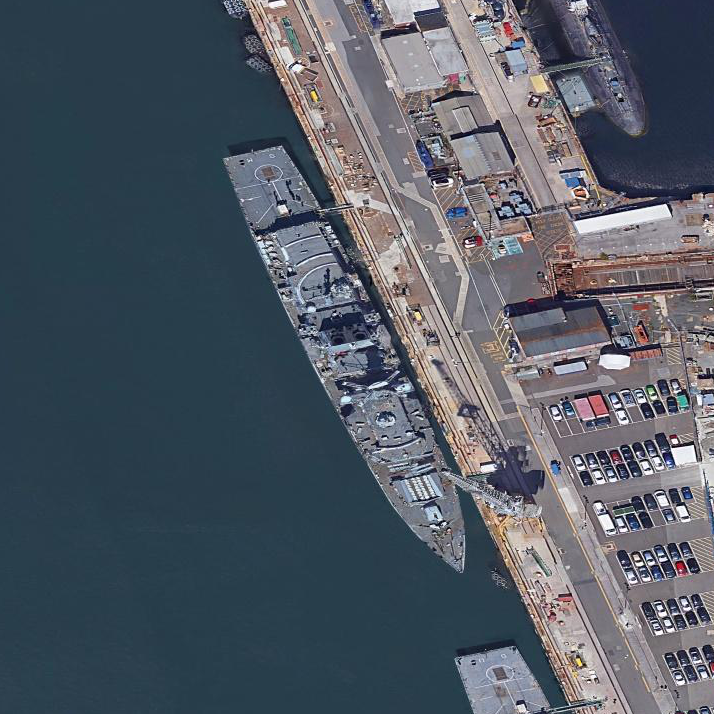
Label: Type_45_destroyer